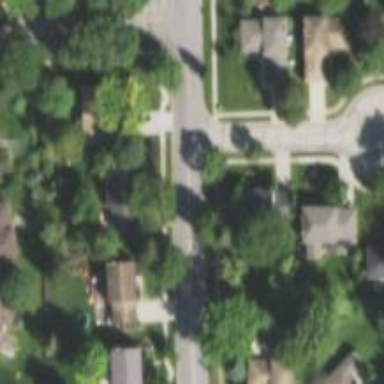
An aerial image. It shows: Residential road with asphalt surface and separate sidewalk.